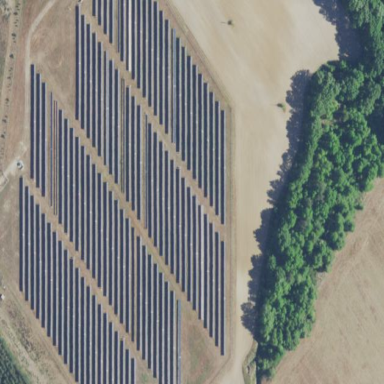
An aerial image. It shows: Solar power plant enclosed by fence. The plant generates electricity using photovoltaic technology.